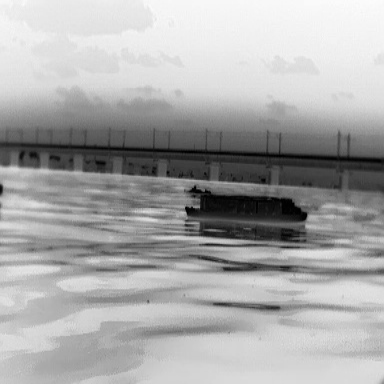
There are two objects shown in the infrared image, including a fishing_boat, and a warship.